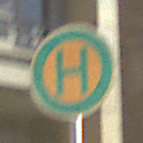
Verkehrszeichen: Haltestelle
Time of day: MorningAfternoon
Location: Outdoor (Urban)
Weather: PartlyCloudy
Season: NotSpecified
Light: Natural